Aerial crown-view tile of a tropical tree (Barro Colorado Island, Panama), acquired 20250818:
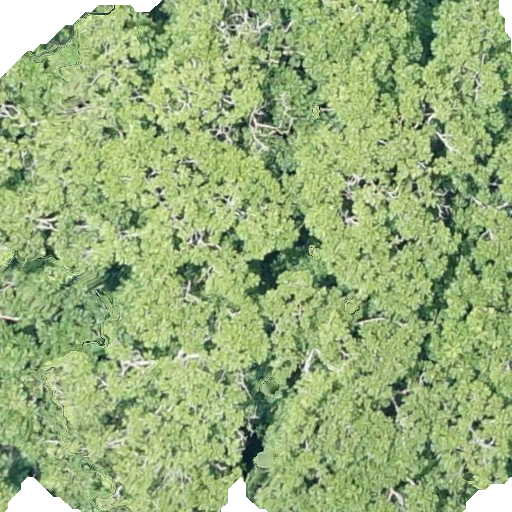
Species: Dipteryx oleifera
GBIF accepted scientific name: Dipteryx oleifera
Crown area: 510.678 m²